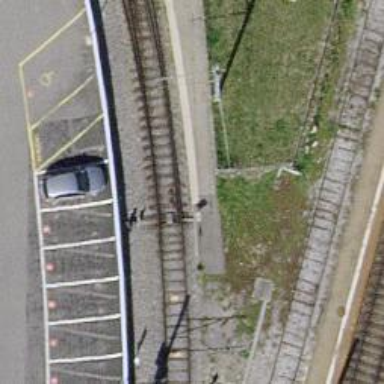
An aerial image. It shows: Railway switch.